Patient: sex M, age 61
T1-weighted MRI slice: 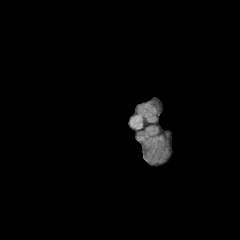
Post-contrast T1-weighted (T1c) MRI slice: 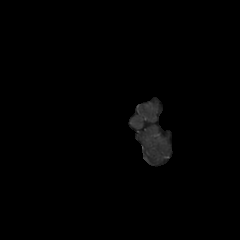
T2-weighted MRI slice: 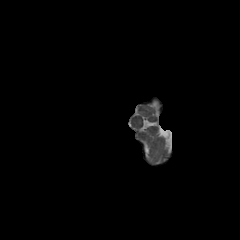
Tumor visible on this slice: no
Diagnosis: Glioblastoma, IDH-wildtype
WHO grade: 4